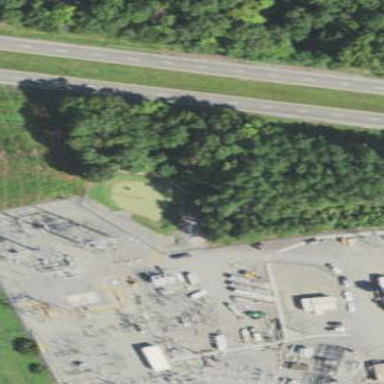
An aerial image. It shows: Power substation.